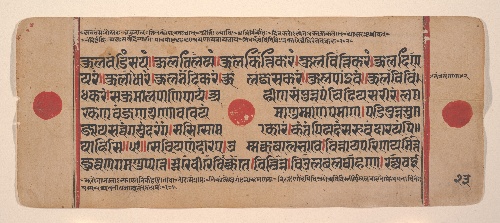
Date: 15th century
Object type: Folio
Classification: Paintings
Medium: Ink, opaque watercolor, and gold on paper
Culture: India (Gujarat)
Dimensions: 4 3/8 x 10 5/8 in. (11.1 x 27 cm)
Department: Asian Art
Credit line: Rogers Fund, 1955
Accession year: 1955
Repository: Metropolitan Museum of Art, New York, NY